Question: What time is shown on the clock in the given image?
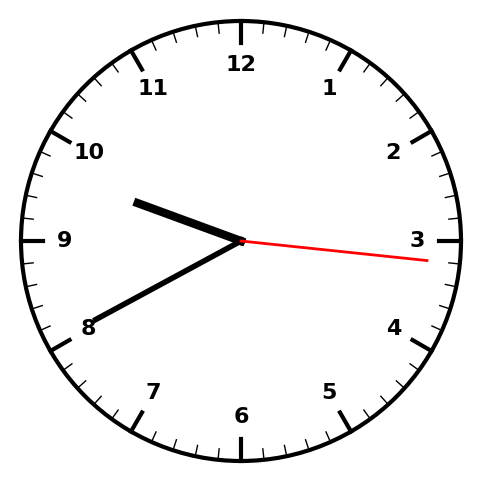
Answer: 09:40:16